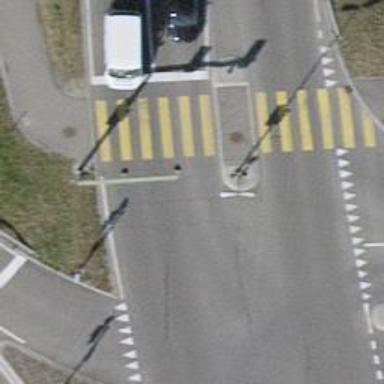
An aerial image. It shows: Secondary road with asphalt surface.